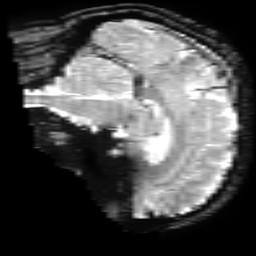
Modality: T2starw
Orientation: sagittal
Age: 37
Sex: male
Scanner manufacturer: ge
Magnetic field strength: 3 T
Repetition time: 0.65 s
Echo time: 0.02 s